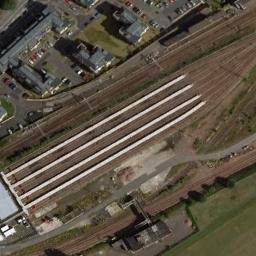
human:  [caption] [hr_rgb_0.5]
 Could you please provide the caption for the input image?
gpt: Numerous buildings of different shapes are beside the railway station .

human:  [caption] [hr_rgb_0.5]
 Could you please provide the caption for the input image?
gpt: There is a fully equipped railway station in the suburbs .

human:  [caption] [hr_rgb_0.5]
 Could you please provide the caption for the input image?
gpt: The railway station is next to some buildings and grass .

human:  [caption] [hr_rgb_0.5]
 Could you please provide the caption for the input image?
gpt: Some trains stay in the railway station surrounded by buildings .

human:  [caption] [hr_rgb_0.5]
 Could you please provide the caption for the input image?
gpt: There are some buildings and green meadows beside the railway station .